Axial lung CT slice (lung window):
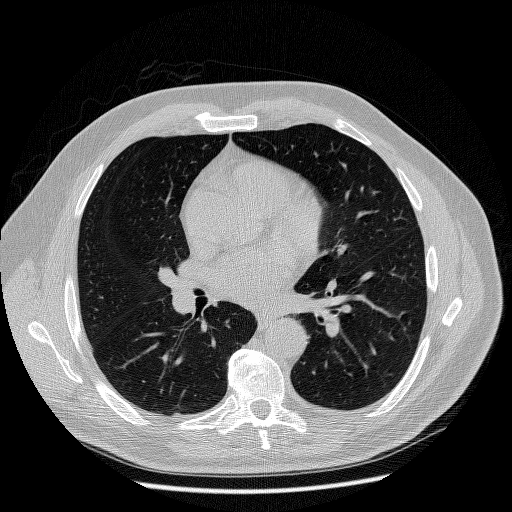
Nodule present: no